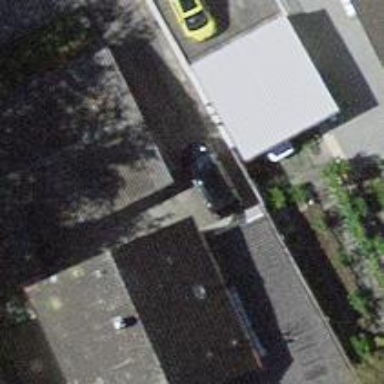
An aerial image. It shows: Garage building.